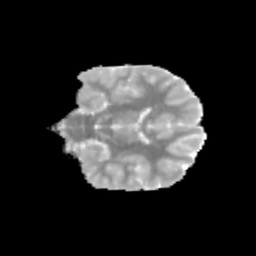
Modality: MD
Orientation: coronal
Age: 11
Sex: male
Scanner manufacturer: siemens
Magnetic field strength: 3 T
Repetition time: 3.8 s
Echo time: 0.07 s